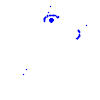
Particle: electron